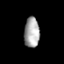
Tissue: prostate
Cell type: T cells
Senescence score: 0.2645
Nuclear area (px): 455
Mean DAPI intensity: 167.233